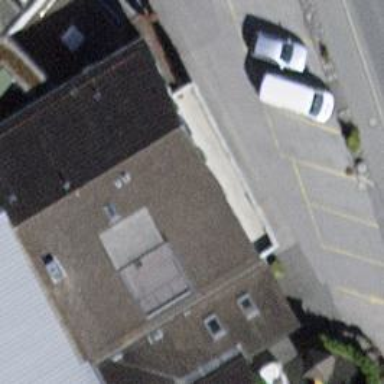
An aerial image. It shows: Restaurant.